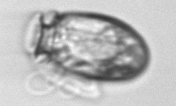
Label: Dinophysis_acuminata